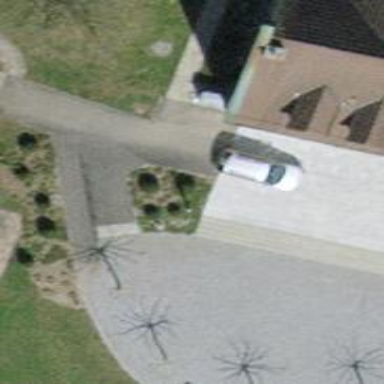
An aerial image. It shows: Driveway made of paving stones.